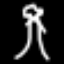
Label: palm tree